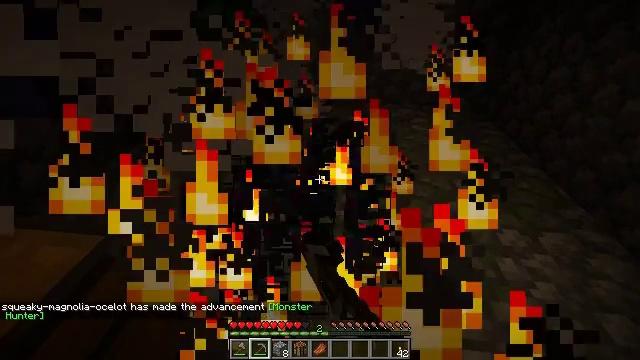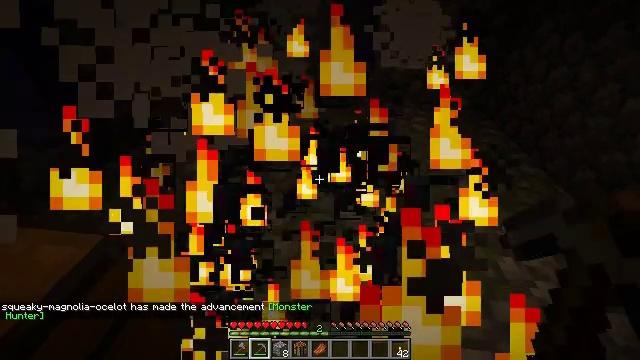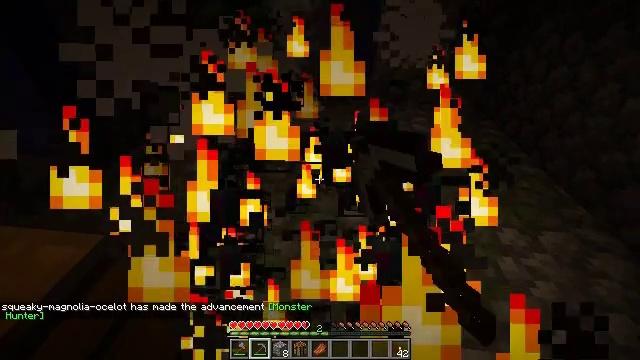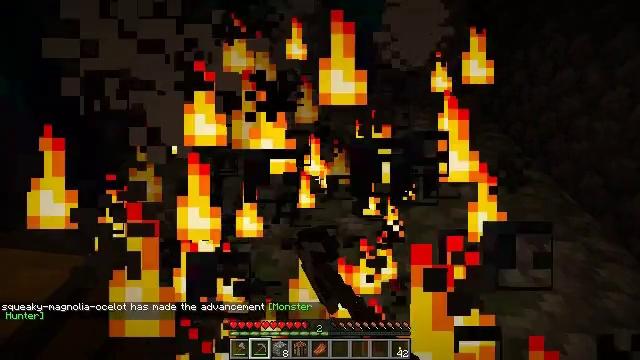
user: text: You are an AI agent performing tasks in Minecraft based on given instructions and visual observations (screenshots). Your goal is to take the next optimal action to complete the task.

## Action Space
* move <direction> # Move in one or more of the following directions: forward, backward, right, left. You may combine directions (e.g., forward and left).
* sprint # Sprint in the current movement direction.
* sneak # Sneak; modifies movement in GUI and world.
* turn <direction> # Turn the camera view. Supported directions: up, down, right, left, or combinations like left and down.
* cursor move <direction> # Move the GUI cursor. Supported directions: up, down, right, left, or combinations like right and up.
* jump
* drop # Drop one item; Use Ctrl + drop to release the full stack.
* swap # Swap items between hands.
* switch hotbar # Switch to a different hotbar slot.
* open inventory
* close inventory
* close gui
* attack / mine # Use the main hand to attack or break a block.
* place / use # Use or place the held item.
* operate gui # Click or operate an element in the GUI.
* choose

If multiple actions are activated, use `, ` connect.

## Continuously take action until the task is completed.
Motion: motion action
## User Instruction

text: Stop mobs spawning by breaking the spawner.
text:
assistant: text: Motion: attack / mine
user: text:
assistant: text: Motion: attack / mine
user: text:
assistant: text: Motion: move forward, attack / mine
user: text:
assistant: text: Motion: attack / mine